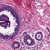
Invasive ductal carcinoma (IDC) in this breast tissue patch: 0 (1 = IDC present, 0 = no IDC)